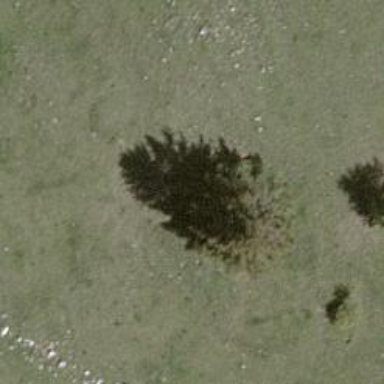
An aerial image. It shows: Beautiful tree in nature.